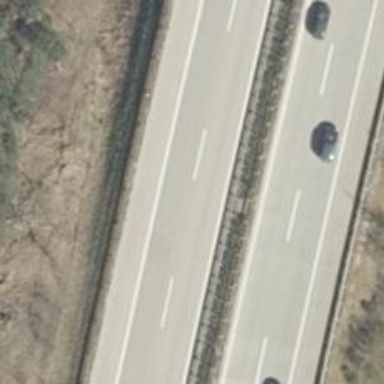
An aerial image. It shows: Concrete motorway.